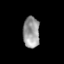
Tissue: lung
Cell type: Myeloid cells
Senescence score: 0.226
Nuclear area (px): 506
Mean DAPI intensity: 152.895